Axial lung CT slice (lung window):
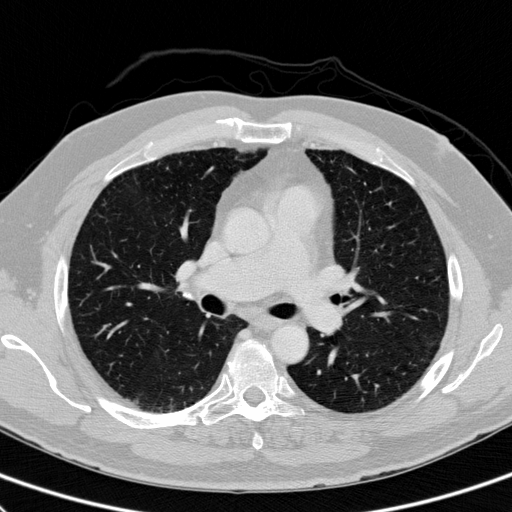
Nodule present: no